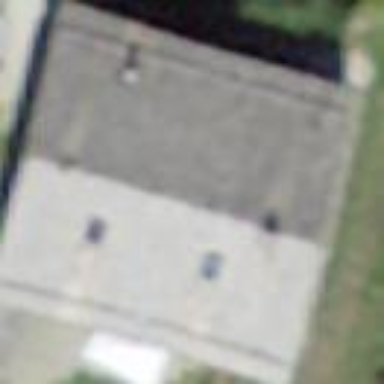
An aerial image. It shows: Building with tile roof.